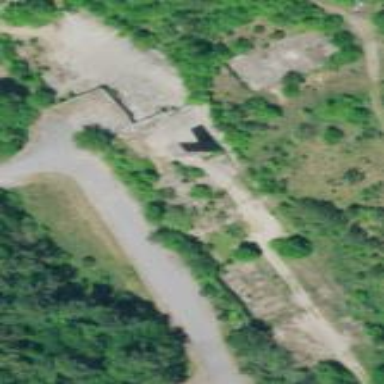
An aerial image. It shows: The remains of textile mill building.